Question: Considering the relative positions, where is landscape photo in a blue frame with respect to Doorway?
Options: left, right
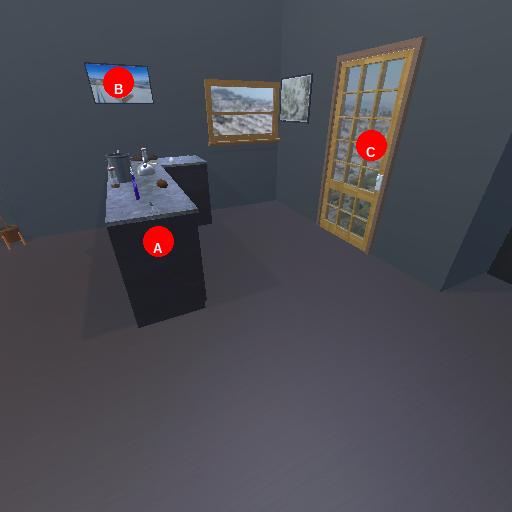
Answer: left